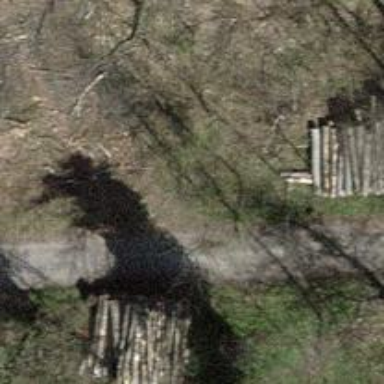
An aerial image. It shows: Brown bench.